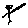
Label: square